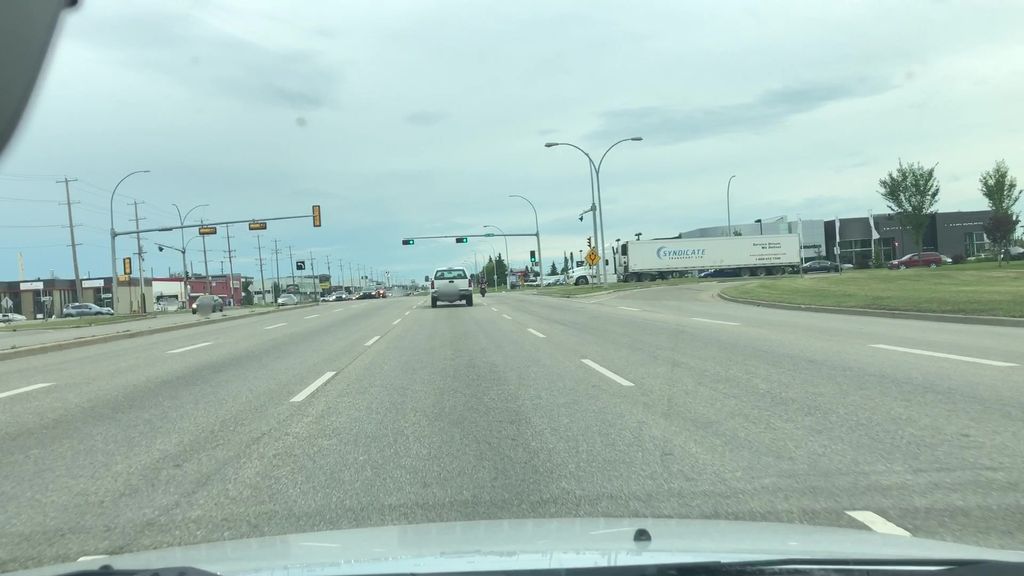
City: edmonton